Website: apple
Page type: customer-info-address
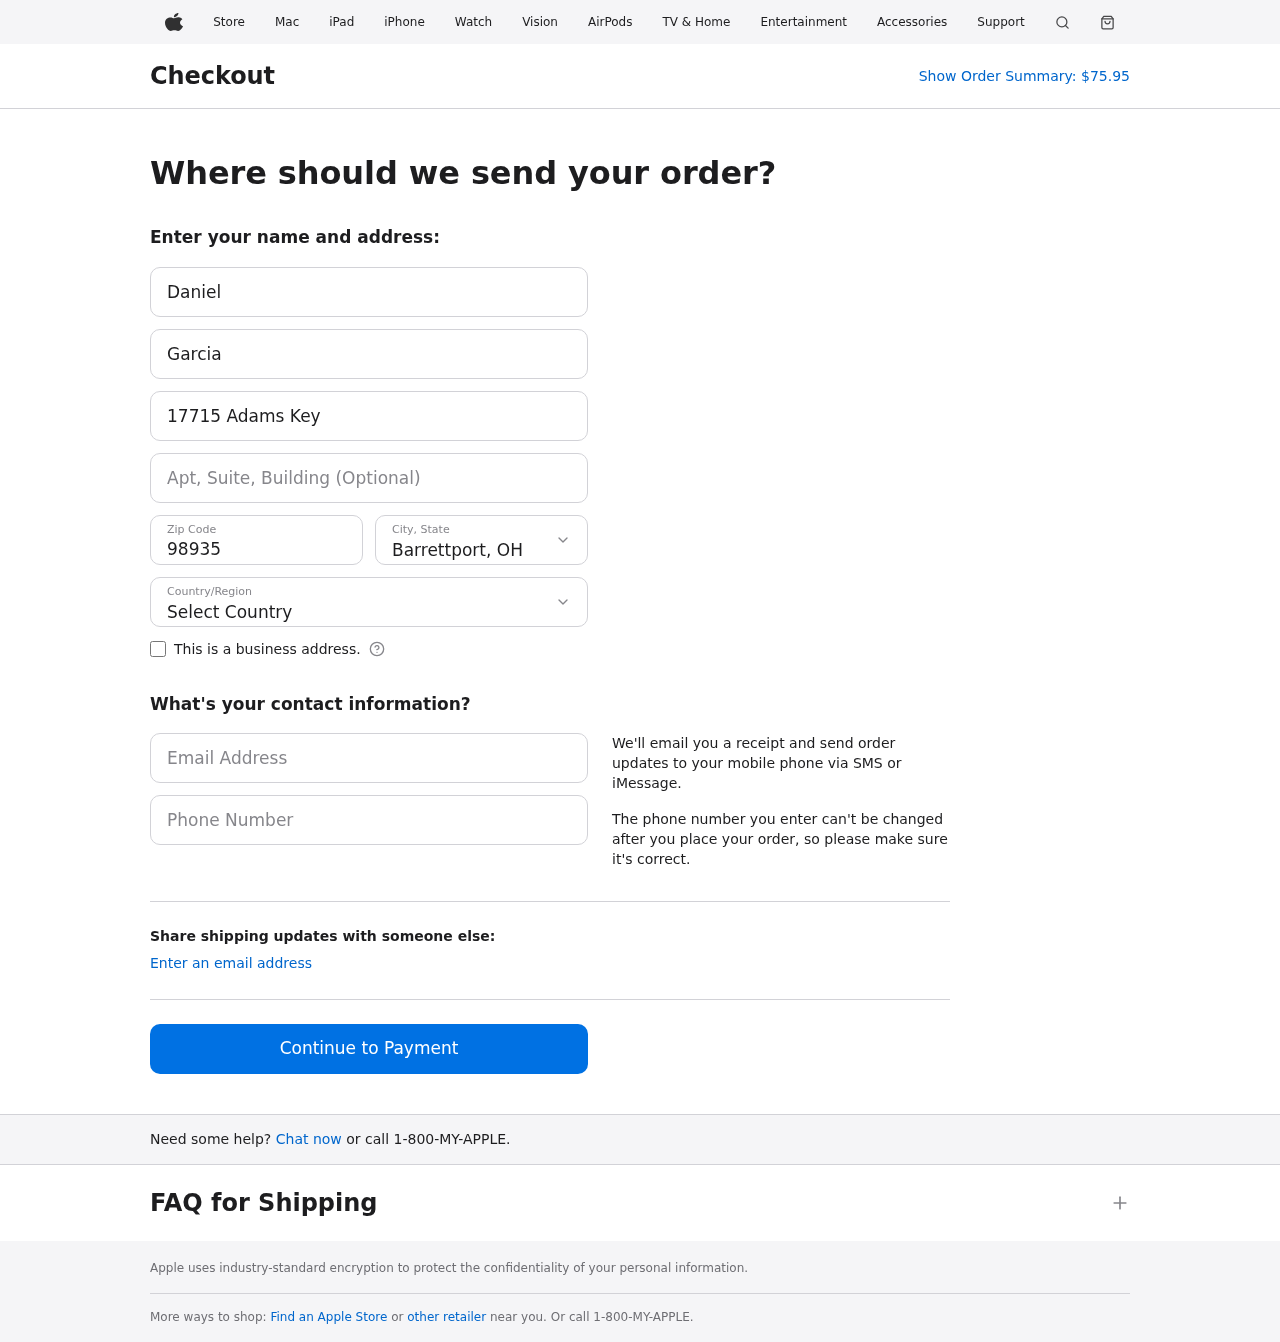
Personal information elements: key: PII_CITY_STATE
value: Barrettport, OH
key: PII_COUNTRY
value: United States
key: PII_EMAIL
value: daniel.garcia@hotmail.com
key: PII_FIRSTNAME
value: Daniel
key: PII_LASTNAME
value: Garcia
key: PII_PHONE
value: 4843868627
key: PII_POSTCODE
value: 98935
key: PII_STREET
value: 17715 Adams Key
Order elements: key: ORDER_TOTAL
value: $75.95